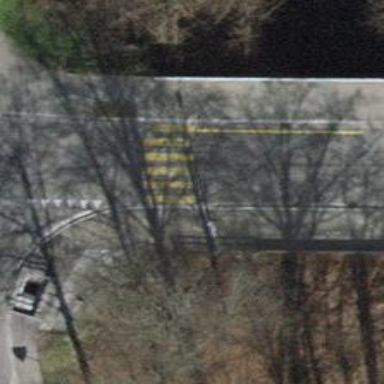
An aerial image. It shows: Kerb serving as barrier.